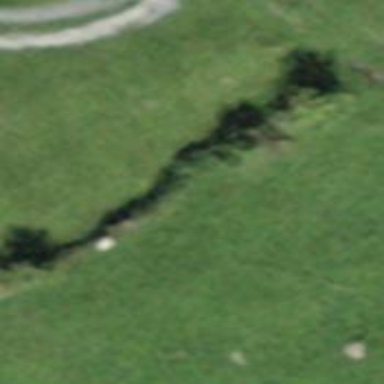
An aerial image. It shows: Dry stone wall barrier.